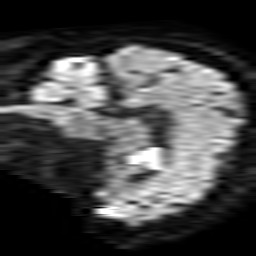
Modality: TRACE
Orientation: sagittal
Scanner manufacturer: philips
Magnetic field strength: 3 T
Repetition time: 3.79 s
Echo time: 0.06073 s